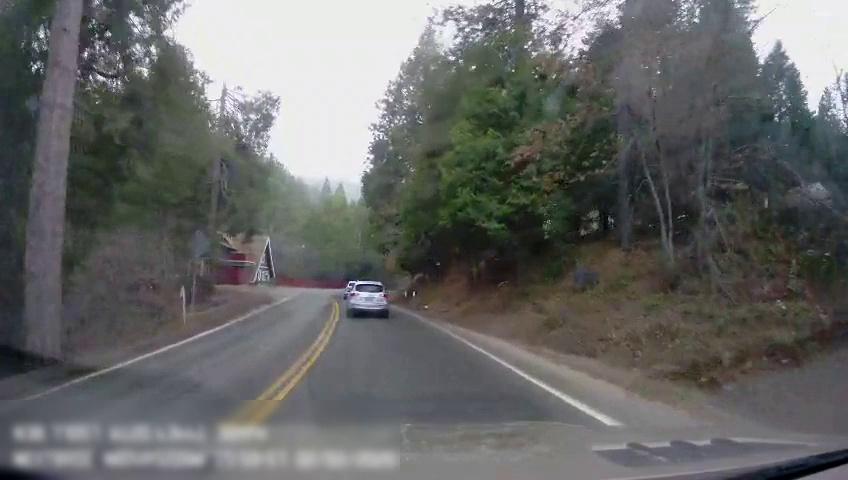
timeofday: Day
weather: Cloudy
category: Drivable Space
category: Vehicles | SUV
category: Vehicles | SUV
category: Lanes | Alternate Lane
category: Lanes | Current Lane
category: Lanes | Opposite Lane
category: Lanes | Opposite Lane